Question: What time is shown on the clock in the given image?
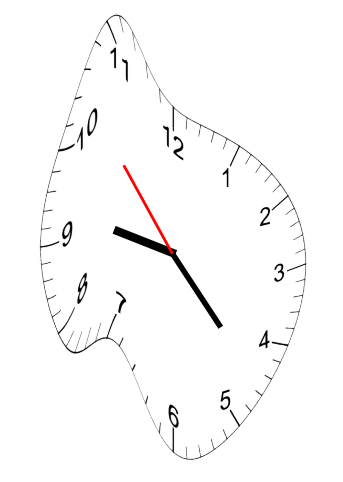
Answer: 09:22:53